Question: I figured I'd jump in and create a webservice following an easy tutorial for my first go ahead.
I got the webservice to work, so now I want to add data to my database. However, when I look at my preview form, I cannot find my 'InsertComment' void.
Here is my code
'''
using System;
using System.Collections.Generic;
using System.Linq;
using System.Web;
using System.Web.Services;
using System.Data.SqlClient;
namespace MyFirstWebService
{
/// <summary>
/// Summary description for Math
/// </summary>
[WebService(Namespace = "http://tempuri.org/")]
[WebServiceBinding(ConformsTo = WsiProfiles.BasicProfile1_1)]
[System.ComponentModel.ToolboxItem(false)]
// To allow this Web Service to be called from script, using ASP.NET AJAX, uncomment the following line.
// [System.Web.Script.Services.ScriptService]
public class Math : System.Web.Services.WebService
{
[WebMethod]
public string HelloWorld()
{
return "Hello World";
}
[WebMethod]
public int Add(int a, int b)
{
return (a + b);
}
[WebMethod]
public System.Single Subtract(System.Single A, System.Single B)
{
return (A - B);
}
[WebMethod]
public System.Single Multiply(System.Single A, System.Single B)
{
return A * B;
}
[WebMethod]
public System.Single Divide(System.Single A, System.Single B)
{
if (B == 0)
return -1;
return Convert.ToSingle(A / B);
}
[WebMethod]
public static void InsertComment(string value)
{
SqlParameter sqlParameter = new SqlParameter();
sqlParameter.ParameterName = "NewComment";
sqlParameter.Value = value;
List<SqlParameter> sqlParam = new List<SqlParameter>();
sqlParam.Add(sqlParameter);
SQLOperations.executeStoredProcedure("InsertNewComment", sqlParam);
}
}
}
'''
Any help on why the InserComment method isn't usable would be great!
Thanks!
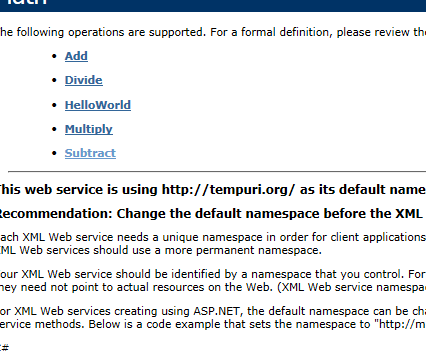
Answer: Because it is static function. Review this question and answer in the below post
<URL>